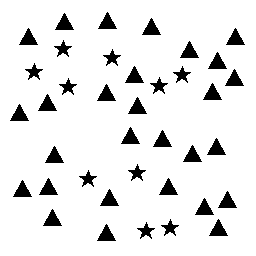
Squares: 0
Triangles: 28
Stars: 10
Total shapes: 38